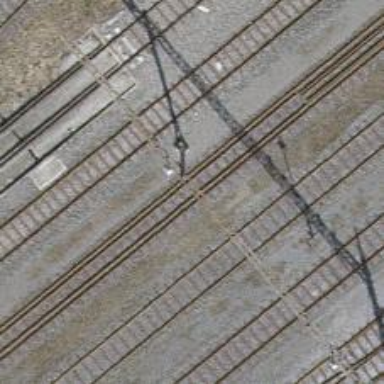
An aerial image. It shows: Catenary mast for power lines.